Field crop: tomato
Growth stage: 2
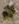
Species: solanum